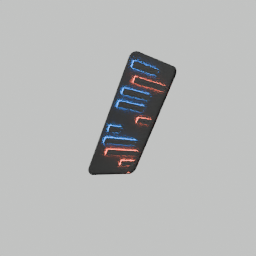
Label: electronics